Field crop: maize
Growth stage: 2
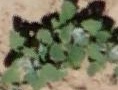
Species: chenopodium